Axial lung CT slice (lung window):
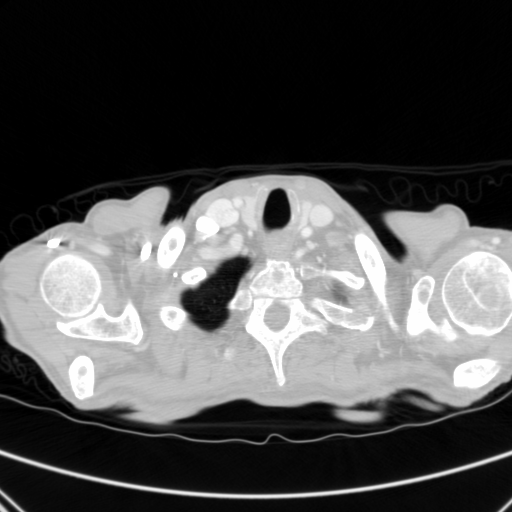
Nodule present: no